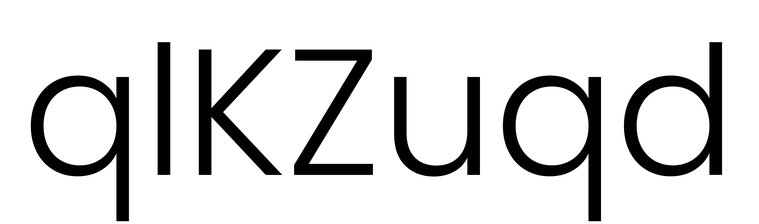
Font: Poppins-Light